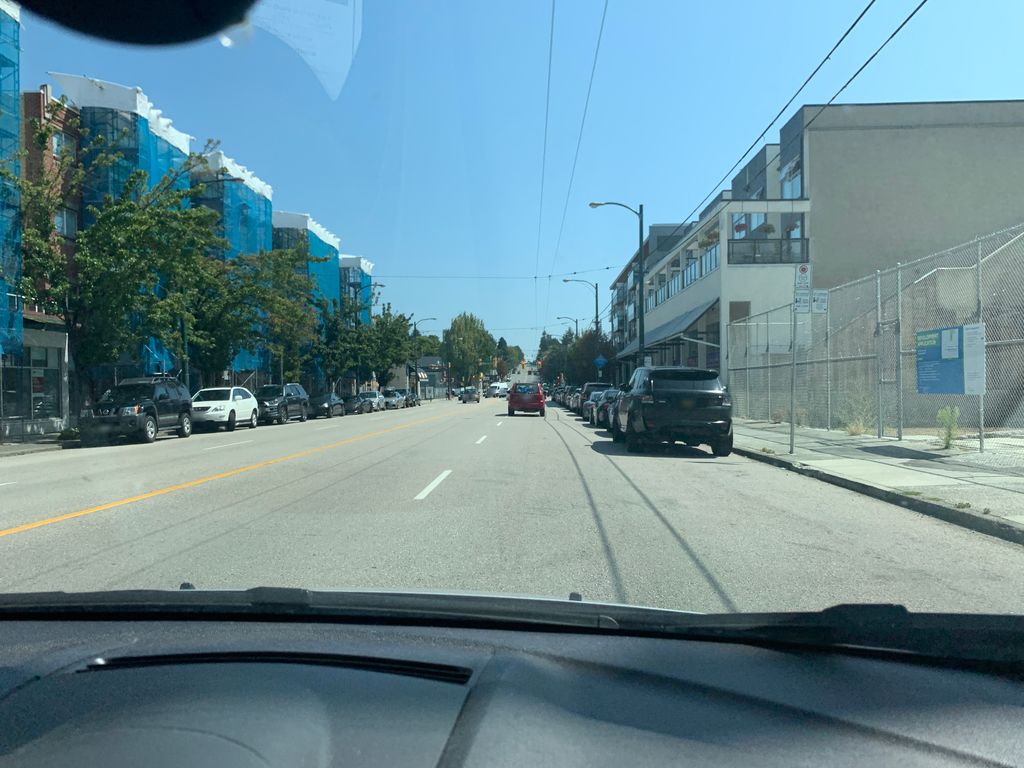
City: vancouver